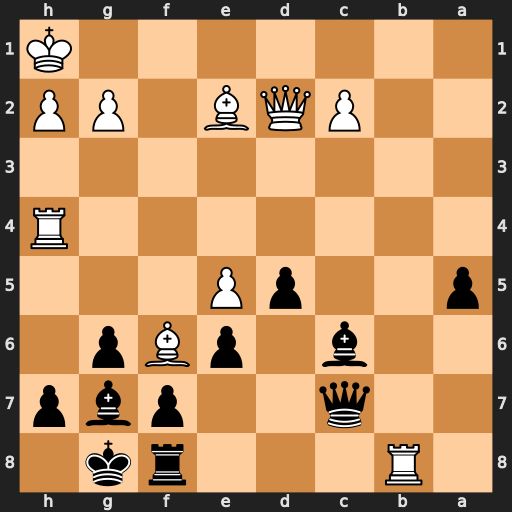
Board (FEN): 1R3rk1/2q2pbp/2b1pBp1/p2pP3/7R/8/2PQB1PP/7K
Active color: b
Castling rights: -
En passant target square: -
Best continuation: Rxb8 Bxg7 Rb1+